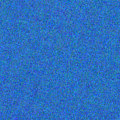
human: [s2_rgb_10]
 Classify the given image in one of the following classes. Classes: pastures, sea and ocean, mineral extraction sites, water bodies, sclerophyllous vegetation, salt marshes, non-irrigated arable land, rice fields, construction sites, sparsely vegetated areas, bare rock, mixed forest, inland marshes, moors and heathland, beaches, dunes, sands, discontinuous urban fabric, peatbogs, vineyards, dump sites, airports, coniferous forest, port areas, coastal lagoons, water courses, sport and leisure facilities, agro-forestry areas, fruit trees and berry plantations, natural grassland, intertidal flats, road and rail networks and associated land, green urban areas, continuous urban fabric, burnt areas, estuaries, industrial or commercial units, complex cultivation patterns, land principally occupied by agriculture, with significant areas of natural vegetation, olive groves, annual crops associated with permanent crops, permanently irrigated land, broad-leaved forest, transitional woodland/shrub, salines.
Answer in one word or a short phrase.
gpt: sea and ocean